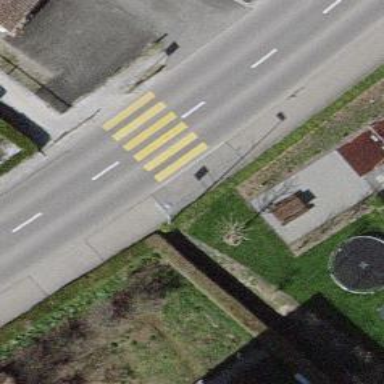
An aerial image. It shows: Uncontrolled road crossing with markings.